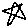
Label: star